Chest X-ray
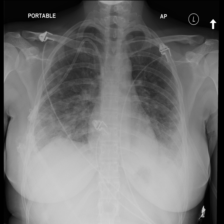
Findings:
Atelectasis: positive
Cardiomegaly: negative
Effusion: negative
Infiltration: positive
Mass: negative
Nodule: positive
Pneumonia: negative
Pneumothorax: negative
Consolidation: negative
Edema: positive
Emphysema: negative
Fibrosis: negative
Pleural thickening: negative
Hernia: negative